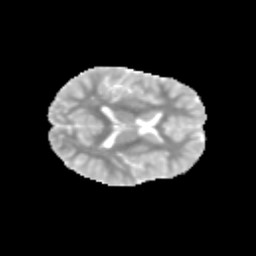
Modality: MD
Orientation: axial
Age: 10
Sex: female
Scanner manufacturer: siemens
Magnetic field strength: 3 T
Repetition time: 3.8 s
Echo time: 0.07 s